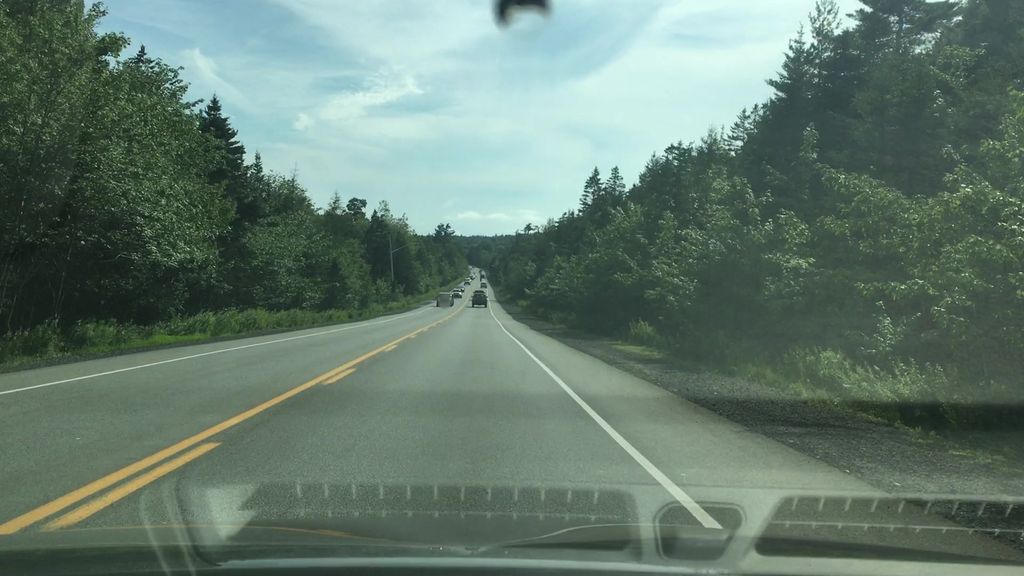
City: halifax